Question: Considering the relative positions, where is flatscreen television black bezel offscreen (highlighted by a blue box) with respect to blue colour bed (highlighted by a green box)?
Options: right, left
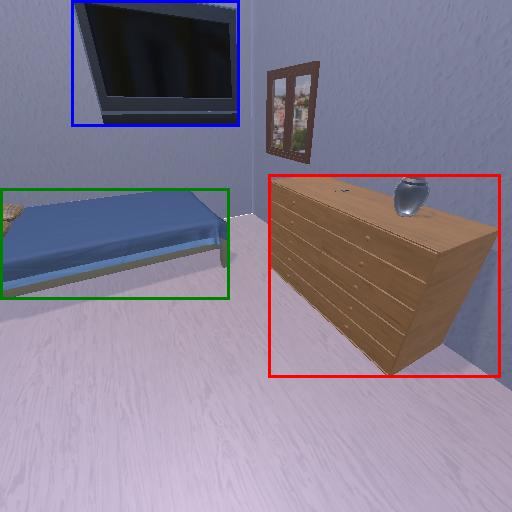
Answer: right